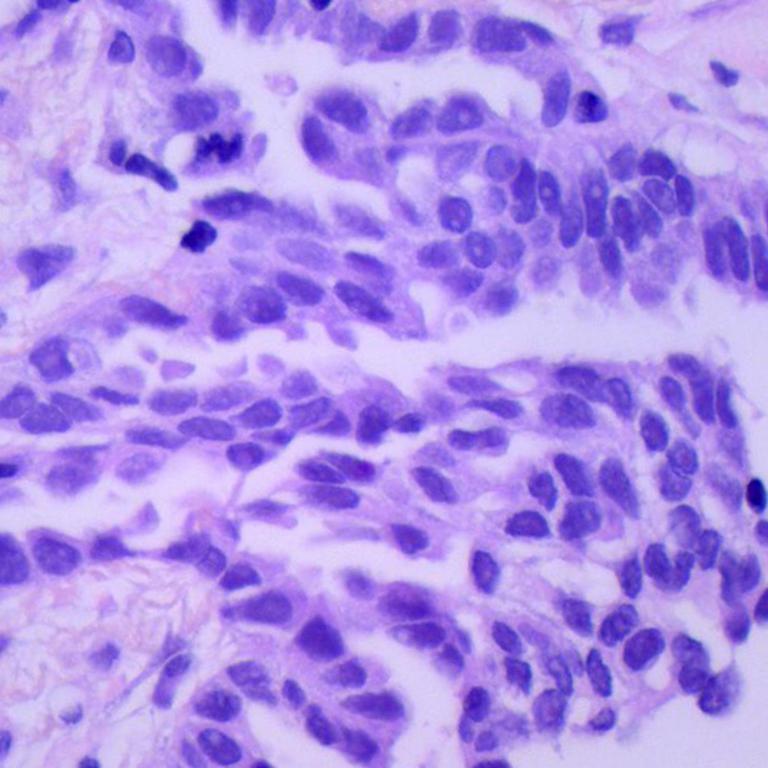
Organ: lung
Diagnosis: adenocarcinomas